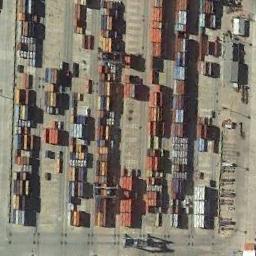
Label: industrial_area